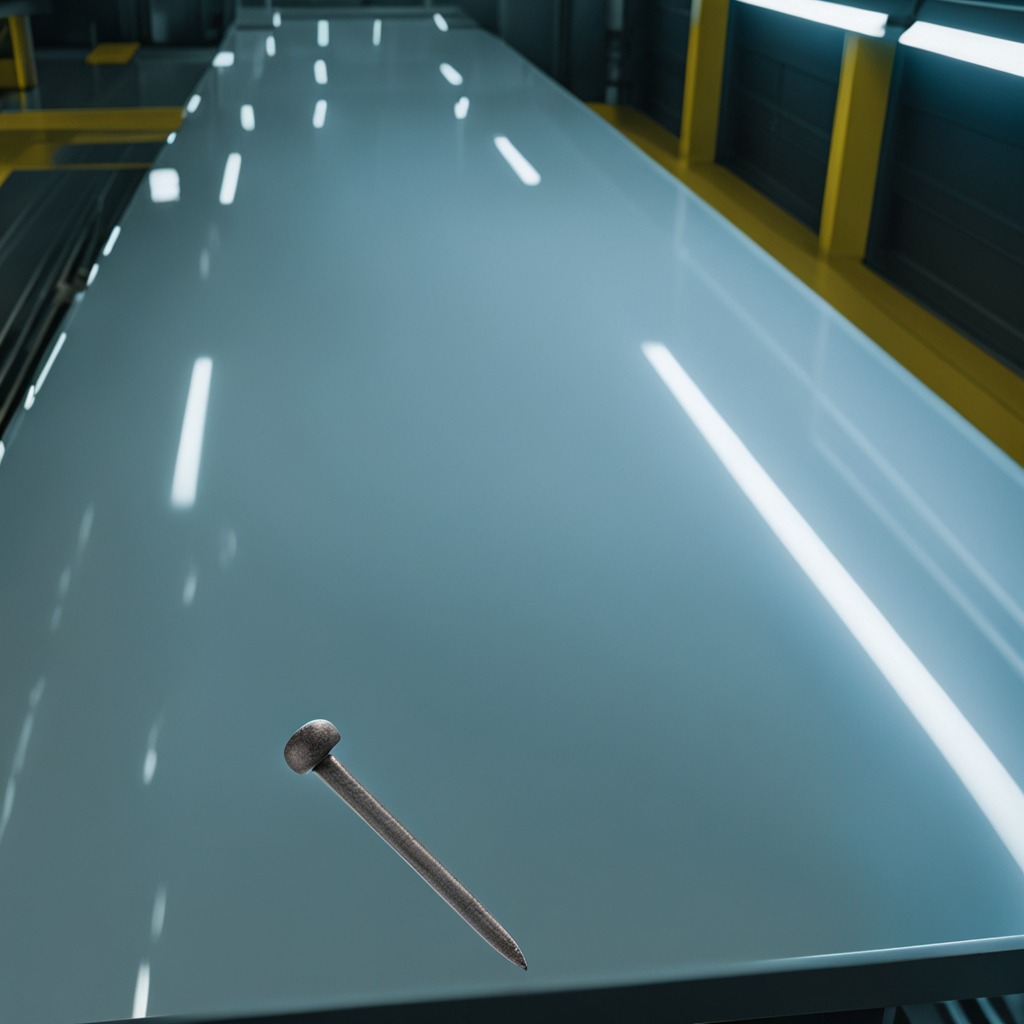
An iron nail is lying on the table.